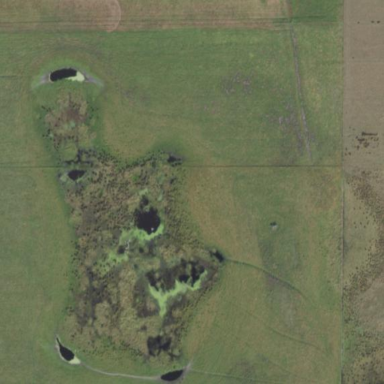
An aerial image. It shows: Marsh wetland.